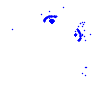
Particle: electron